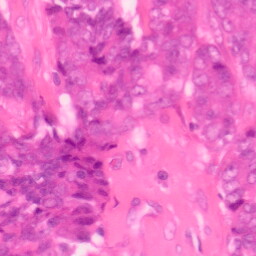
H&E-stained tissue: Colon